Question: I am trying to create a page control in iOS 6.
I am using the interface builder to create the scrollView and have stretched out the screen using freeform simulated metrics.
There are 5 different views in the scrollview and the problem arises with the center view. I would like to align this to the left view and not to the center of the superview.The problem is when I set it to be 0pt from the left view it automatically creates a constraint Align Center X to Superview.
Align Center X to Superview is causing an unable to satisfy constraints crash.
How can I fix/remove this?

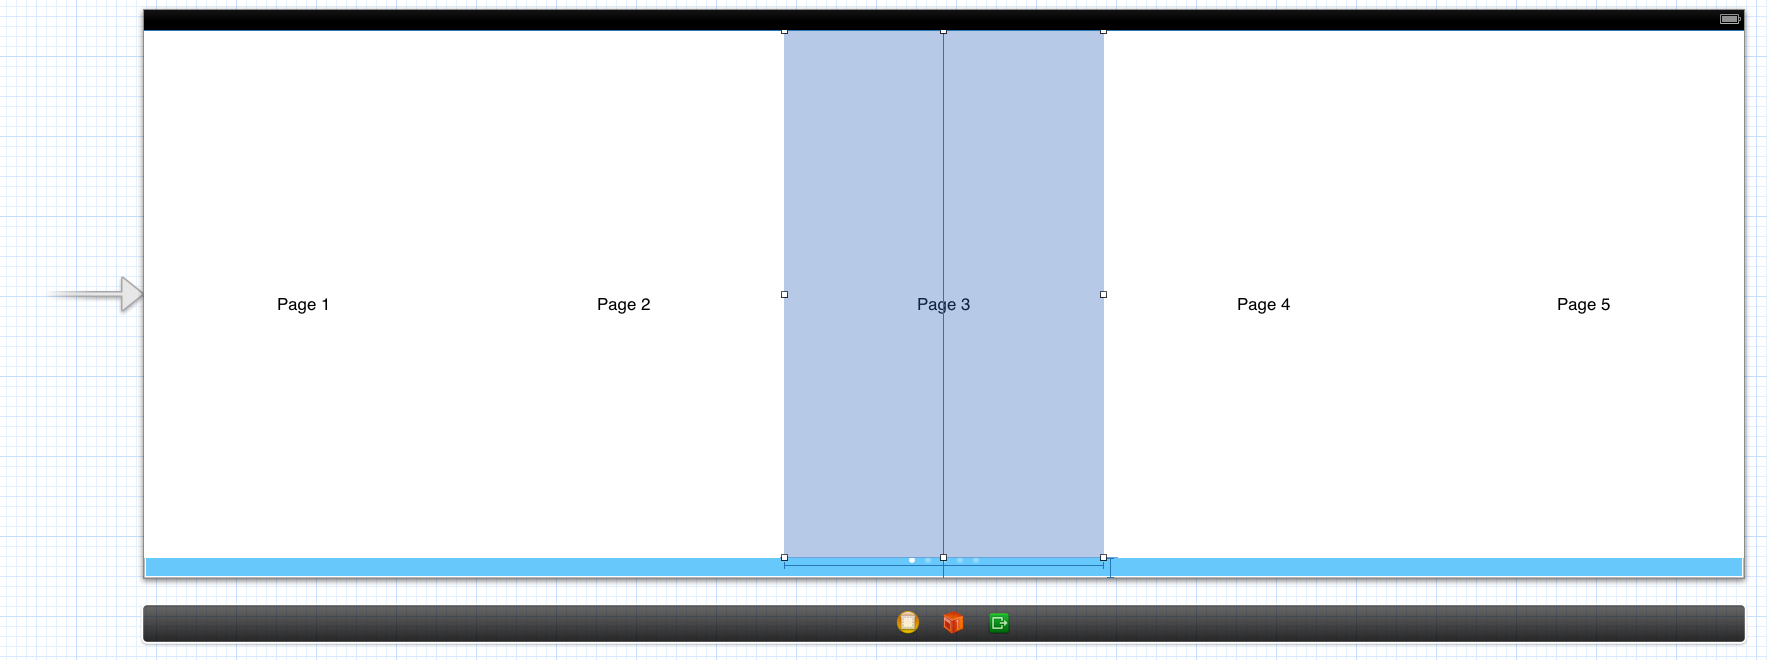
Answer: Select page 2 and page 3, and choose Editor > Pin > Horizontal Spacing. This creates a constraint between the right edge of page 2 and the left edge of page 3. Now you can select and delete the centering constraint.
Basically the rule is simply that you can't remove a constraint in Xcode unless other constraints exist that completely determine the position / size of everything. You create those constraints with the Pin menu.